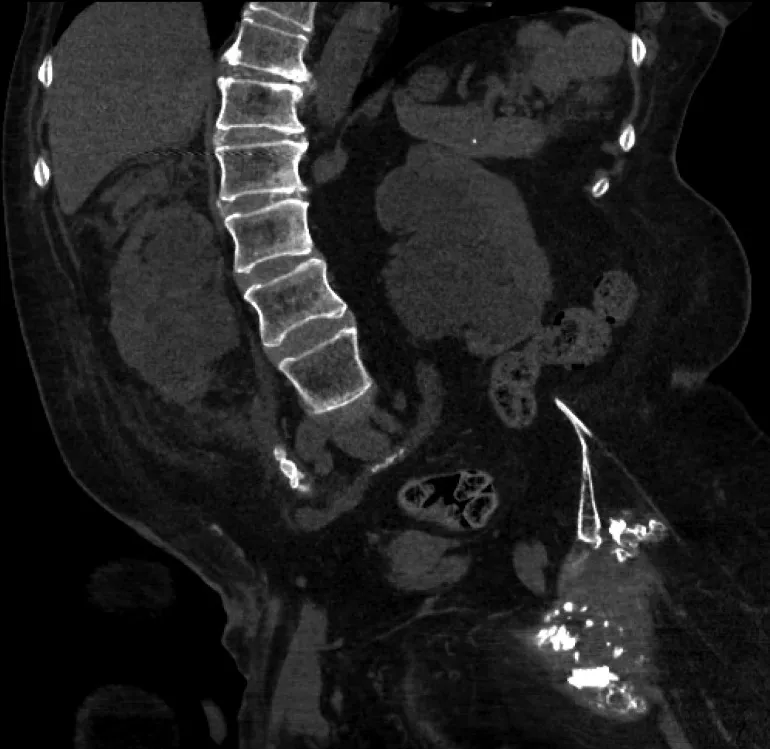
CT scan demonstrating bilateral hydroureteronephrosis, perinephric stranding and bilateral obstructing ureteral stones.
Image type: radiology (ct)